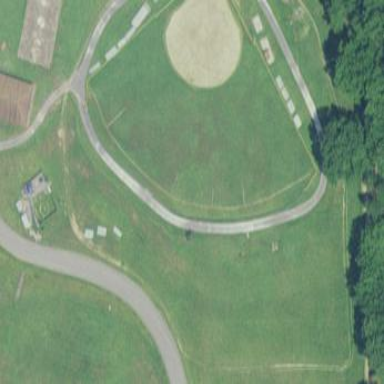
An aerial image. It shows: Grass pitch used for baseball.